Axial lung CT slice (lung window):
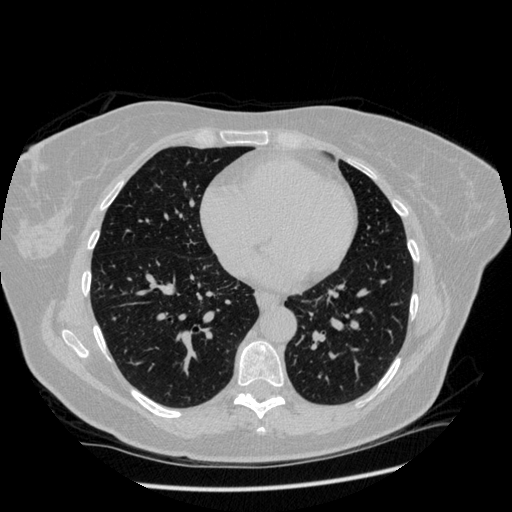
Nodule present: no